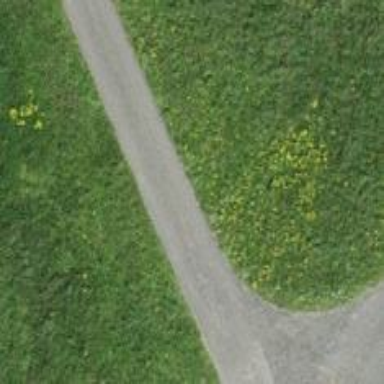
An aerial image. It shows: Well-maintained track road with grade 1 tracktype.